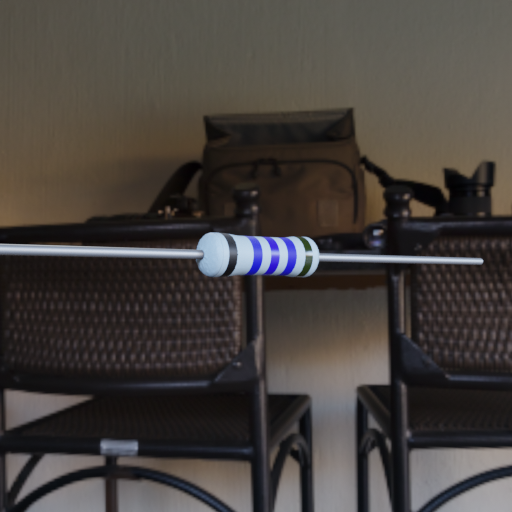
Resistor colour bands (in order): black, blue, blue, blue, black